【题型】解答题　【知识点】平面几何　【难度】medium
如图，在四边形$ABCD$中，$AD \parallel BC$，$AD = 1$，$BC = 3$，对角线$AC$、$BD$交于点$E$。

$^{\textcircled{1}}$设$\overrightarrow{AC} = \vec{a}$，$\overrightarrow{BC} = \vec{b}$，试用$\vec{a}$、$\vec{b}$的线性组合表示向量$\overrightarrow{CD}$。

$^{\textcircled{2}}$如果$\angle ABC = 90^\circ$，$AC \perp BD$，求四边形$ABCD$的面积。
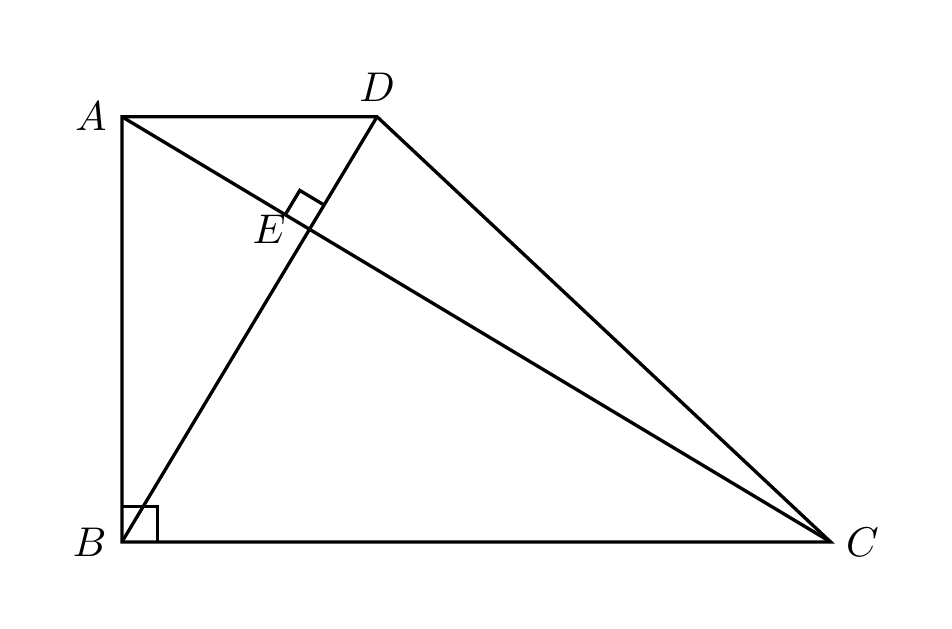
【解答】
【答案】(1) $\overrightarrow{CD} = \frac{1}{3}\vec{b} - \vec{a}$

(2) $2\sqrt{3}$

【分析】本题考查平面向量、相似三角形的判定和性质，勾股定理，解题的关键是灵活运用所学知识，学会利用参数解决问题。

$^{\textcircled{1}}$ 根据题意可得$\overrightarrow{AD} = \frac{1}{3}\overrightarrow{BC} = \frac{1}{3}\vec{b}$，然后利用平行四边形法则得到$\overrightarrow{CD}$即可；

$^{\textcircled{2}}$ 过点$D$作$DF \parallel AC$交$BC$的延长线于点$F$，则有$\triangle ABD \backsim \triangle DFB$，得到$\frac{AD}{BD} = \frac{BD}{FB}$，求出$BD$长，然后利用勾股定理得到$AB$长计算面积即可。

【详解】(1) 解：$\because AD \parallel BC$，$AD = 1$，$BC = 3$，
$\therefore \overrightarrow{AD} = \frac{1}{3}\overrightarrow{BC} = \frac{1}{3}\vec{b}$，
$\therefore \overrightarrow{CD} = \overrightarrow{AD} - \overrightarrow{AC} = \frac{1}{3}\vec{b} - \vec{a}$；

(2) 过点$D$作$DF \parallel AC$交$BC$的延长线于点$F$，

$\because AD \parallel BC$，
$\therefore ACFD$为平行四边形，
$\therefore CF = AD = 1$，
$\therefore BF = BC + CF = 3 + 1 = 4$，

$\because \angle ABC = 90^\circ$，$AC \perp BD$，
$\therefore \angle BDF = \angle BEC = 90^\circ = \angle ABC$，

又$\because AD \parallel BC$，
$\therefore \angle BAD = 180^\circ - \angle ABC = 90^\circ = \angle BDF$，$\angle ADB = \angle DBF$，
$\therefore \triangle ABD \backsim \triangle DFB$，
$\therefore \frac{AD}{BD} = \frac{BD}{FB}$，即$\frac{1}{BD} = \frac{BD}{4}$，
解得：$BD = 2$或$BD = -2$（舍去），

$\therefore AB = \sqrt{BD^2 - AD^2} = \sqrt{2^2 - 1^2} = \sqrt{3}$，

$\therefore S_{\text{梯形}ABCD} = \frac{1}{2}(AD + BC) \times AB = \frac{1}{2} \times (1 + 3) \times \sqrt{3} = 2\sqrt{3}$。
\
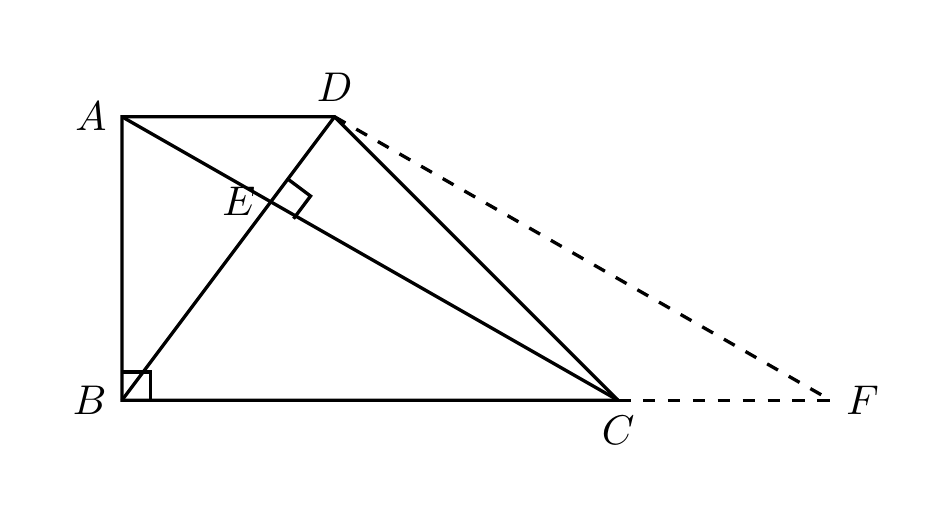